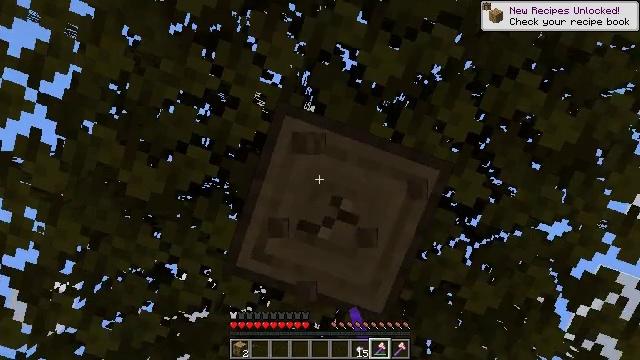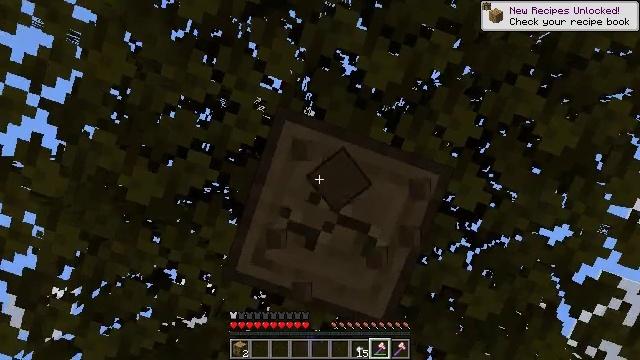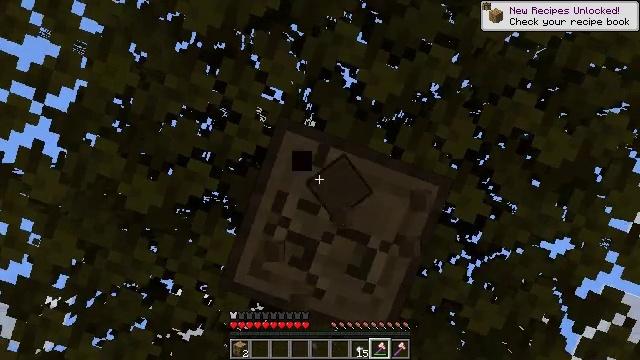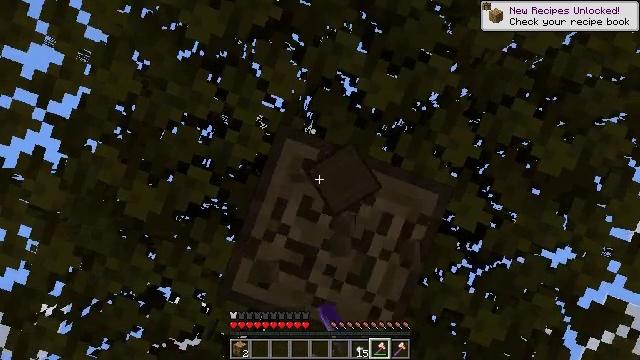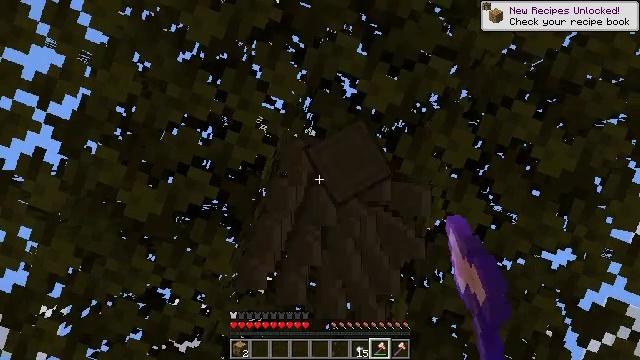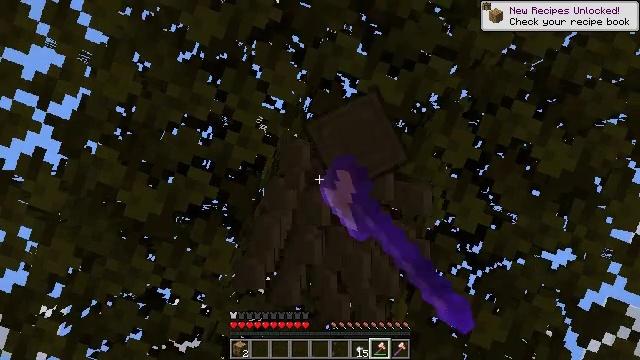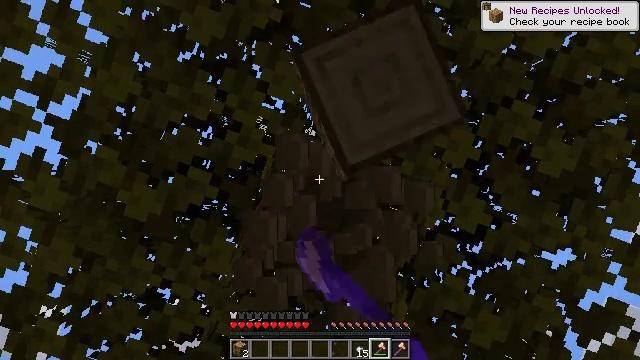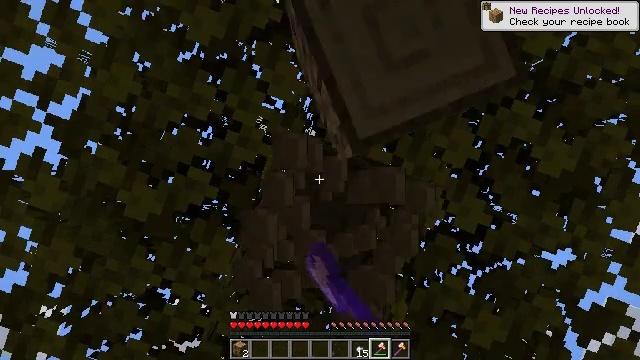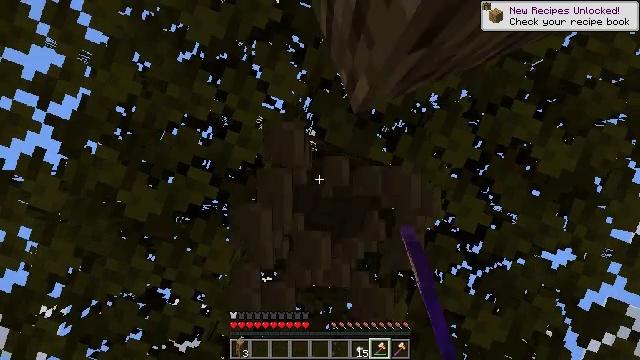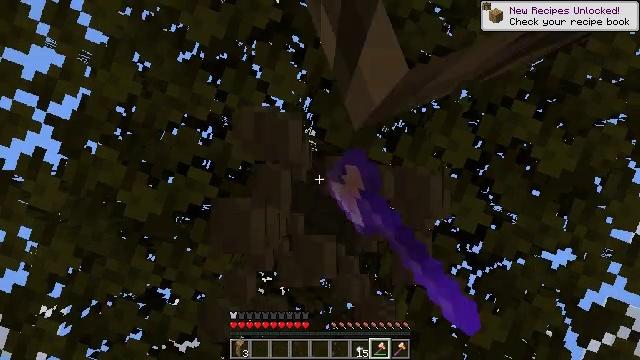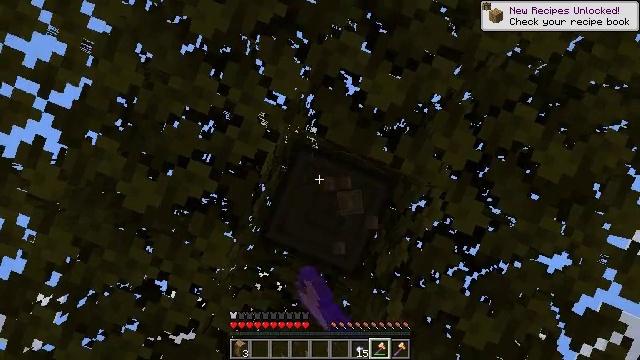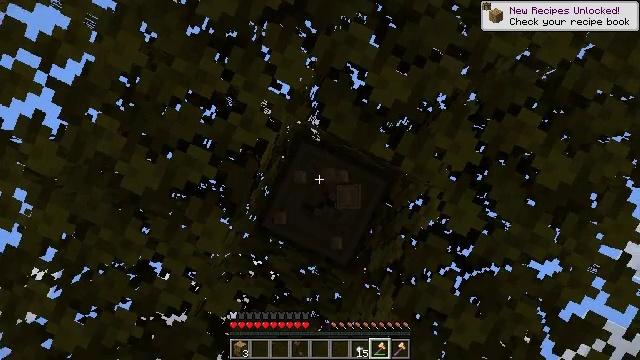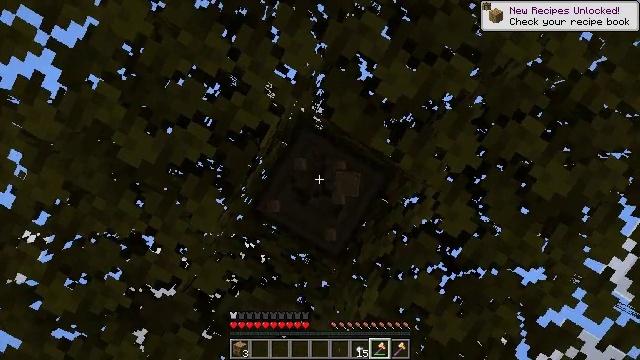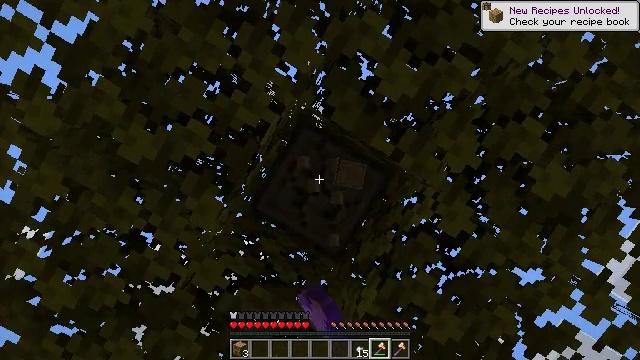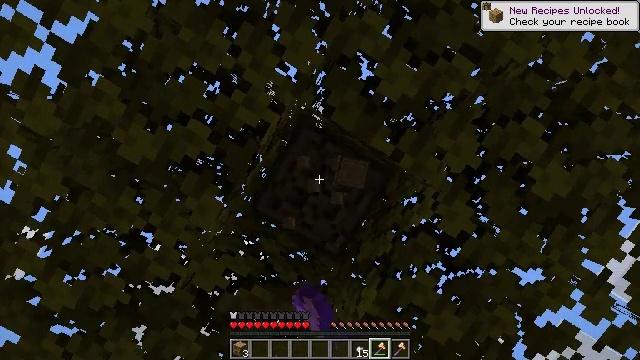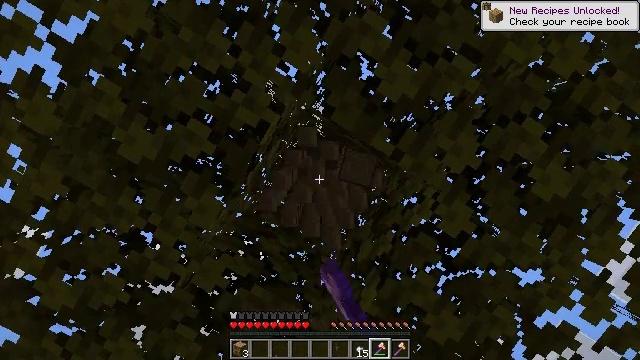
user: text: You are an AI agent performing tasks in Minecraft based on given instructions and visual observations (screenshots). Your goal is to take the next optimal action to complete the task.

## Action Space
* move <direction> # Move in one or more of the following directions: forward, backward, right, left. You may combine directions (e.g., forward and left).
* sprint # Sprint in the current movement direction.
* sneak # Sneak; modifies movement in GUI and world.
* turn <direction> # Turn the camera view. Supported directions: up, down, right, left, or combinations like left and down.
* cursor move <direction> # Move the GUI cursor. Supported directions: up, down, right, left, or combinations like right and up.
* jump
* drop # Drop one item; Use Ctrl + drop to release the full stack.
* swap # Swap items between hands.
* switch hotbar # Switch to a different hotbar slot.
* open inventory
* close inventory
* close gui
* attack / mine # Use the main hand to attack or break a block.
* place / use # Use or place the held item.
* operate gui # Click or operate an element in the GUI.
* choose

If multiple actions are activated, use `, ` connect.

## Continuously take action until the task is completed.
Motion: motion action
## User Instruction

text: Break the tree to get oak logs.
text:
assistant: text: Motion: turn up, attack / mine
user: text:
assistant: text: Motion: turn up, attack / mine
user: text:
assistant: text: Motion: turn up, attack / mine
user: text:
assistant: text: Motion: attack / mine
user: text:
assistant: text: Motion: attack / mine
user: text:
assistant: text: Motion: attack / mine
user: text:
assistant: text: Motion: attack / mine
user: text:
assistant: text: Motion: attack / mine
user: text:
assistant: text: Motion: attack / mine
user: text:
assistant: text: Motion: turn right, attack / mine
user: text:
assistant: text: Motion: turn right and down, attack / mine
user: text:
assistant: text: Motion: turn right and down, attack / mine
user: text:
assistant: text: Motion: attack / mine
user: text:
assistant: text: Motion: attack / mine
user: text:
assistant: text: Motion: attack / mine
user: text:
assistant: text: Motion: attack / mine
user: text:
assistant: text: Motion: attack / mine
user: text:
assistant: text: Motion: attack / mine
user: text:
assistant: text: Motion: turn left and up, attack / mine
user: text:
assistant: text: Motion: turn left and up, attack / mine
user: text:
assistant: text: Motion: turn left, attack / mine
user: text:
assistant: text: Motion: attack / mine
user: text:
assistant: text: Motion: attack / mine
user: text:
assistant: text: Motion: attack / mine
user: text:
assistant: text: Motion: attack / mine
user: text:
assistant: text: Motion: attack / mine
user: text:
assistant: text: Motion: attack / mine
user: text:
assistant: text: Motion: attack / mine
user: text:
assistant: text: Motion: attack / mine
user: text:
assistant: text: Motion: attack / mine